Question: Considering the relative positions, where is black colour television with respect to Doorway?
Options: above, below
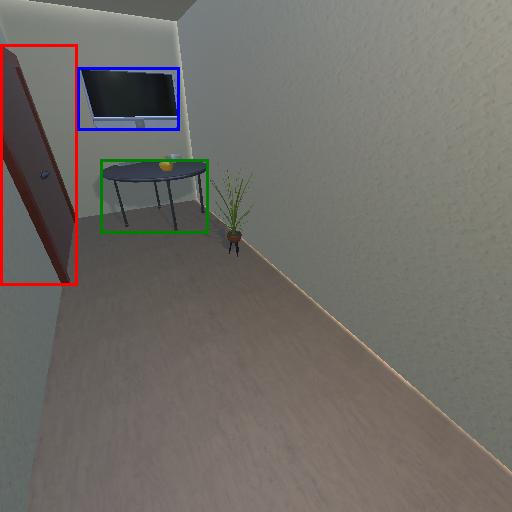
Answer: above